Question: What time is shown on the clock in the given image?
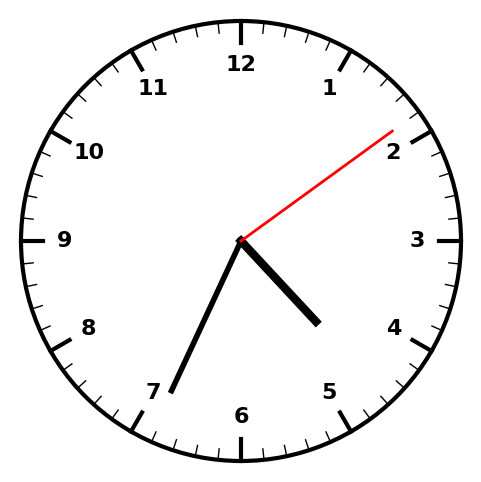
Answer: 04:34:09